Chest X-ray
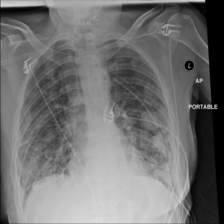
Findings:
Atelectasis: negative
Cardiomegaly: negative
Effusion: negative
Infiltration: negative
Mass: positive
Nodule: positive
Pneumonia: negative
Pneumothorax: negative
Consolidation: negative
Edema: negative
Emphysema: negative
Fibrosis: negative
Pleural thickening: negative
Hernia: negative